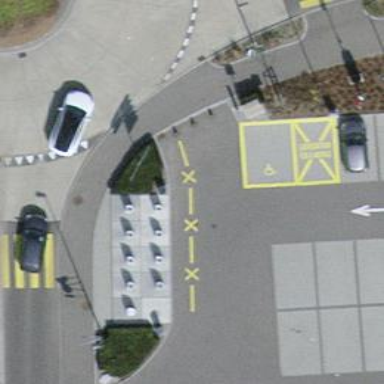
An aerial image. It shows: Rising bollard barrier.